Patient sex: M
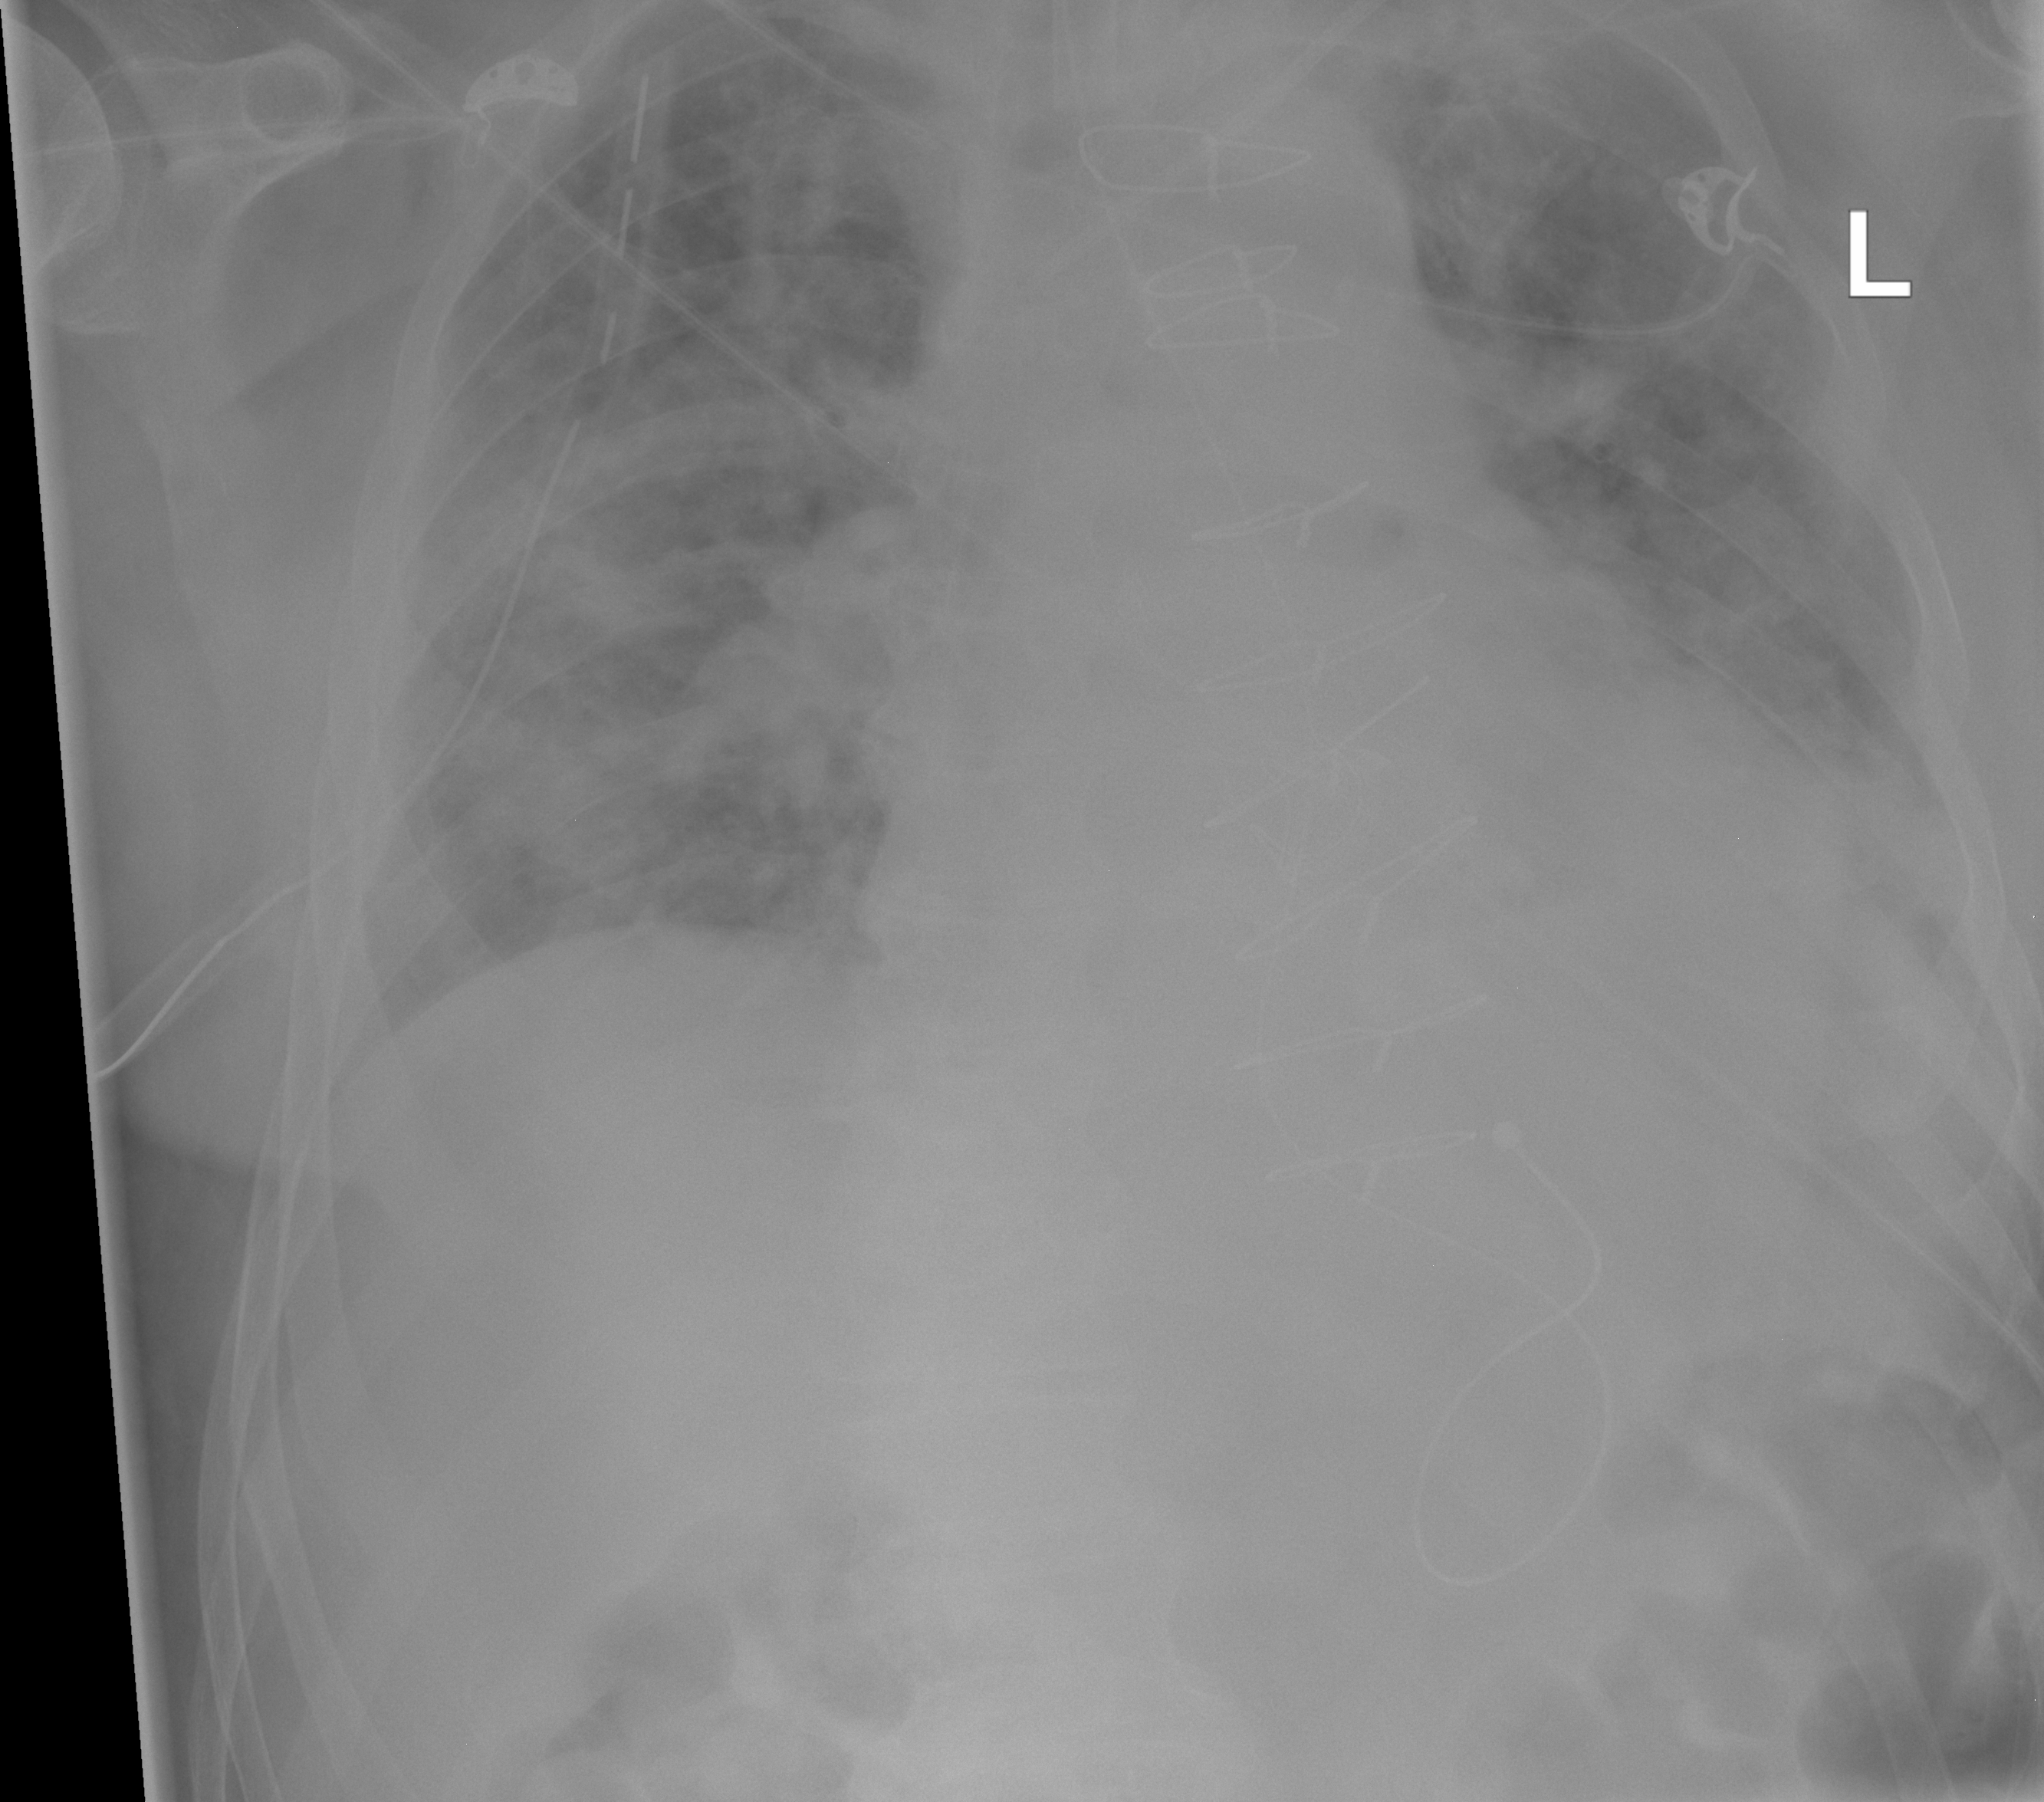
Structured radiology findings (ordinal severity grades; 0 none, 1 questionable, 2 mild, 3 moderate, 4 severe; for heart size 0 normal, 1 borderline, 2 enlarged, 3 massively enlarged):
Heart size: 2
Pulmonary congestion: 3
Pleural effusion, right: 0
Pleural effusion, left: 2
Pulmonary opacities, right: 2
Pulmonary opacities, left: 2
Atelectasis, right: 0
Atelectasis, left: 2